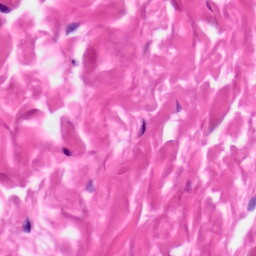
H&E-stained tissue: Skin